Question: Our Sample Code
'''
EditText txtData = (EditText) findViewById(R.id.txtData);
Button btnReadSDFile = (Button) findViewById(R.id.btnReadSDFile);
btnReadSDFile.setOnClickListener(new OnClickListener() {
public void onClick(View v) {
// write on SD card file data in the text box
try {
//Read a file from SDCard to TextBox(EditText)
File myFile = new File("/mnt/sdcard/config_data.med");
FileInputStream fIn = new FileInputStream(myFile);
BufferedReader myReader = new BufferedReader(new InputStreamReader(fIn));
String aDataRow = "";
String aBuffer = "";
while ((aDataRow = myReader.readLine()) != null) {
aBuffer += aDataRow + "
";
}
txtData.setText(aBuffer);
myReader.close();
String s = txtData.getText().toString();
Log.e("txtData",s);
}catch (Exception e) {
Toast.makeText(getBaseContext(), e.getMessage(), Toast.LENGTH_SHORT).show();
}
}
});
'''
Our Original File Content
'''
Welcome
To
All
'''
Our Log Result ScreenShot

Why is our content collapsing here? How do we solve it?
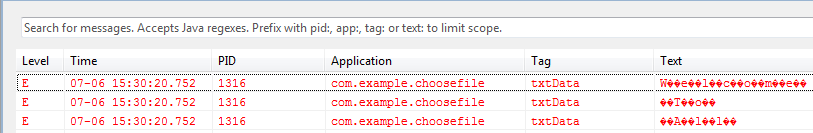
Answer: This should be an encoding problem. Try this:
'''
FileInputStream fIn = new FileInputStream(myFile);
BufferedReader myReader = new BufferedReader(new InputStreamReader(fIn, "UTF-8"));
'''
Refer Different Encoding Charset
<URL>